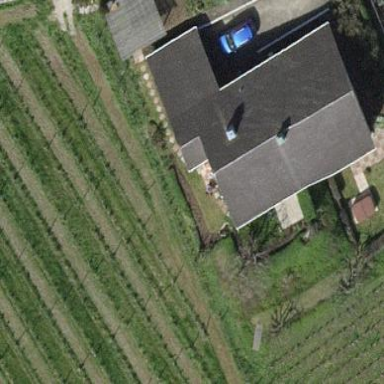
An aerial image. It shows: Simple house.